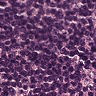
Metastatic tissue present: no